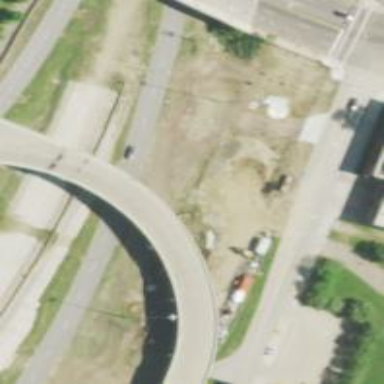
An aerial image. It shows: Tertiary link road passing over bridge.